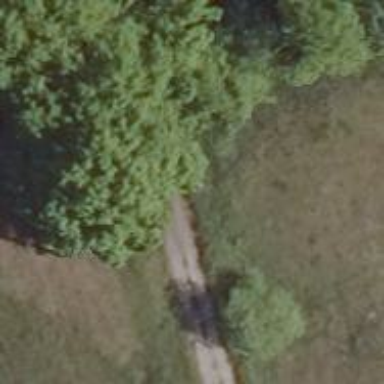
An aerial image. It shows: Dirt track road with grade3 tracktype.